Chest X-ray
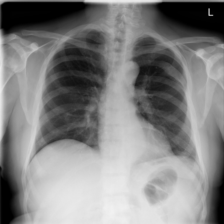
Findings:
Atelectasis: positive
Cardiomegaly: negative
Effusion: negative
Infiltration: negative
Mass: negative
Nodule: negative
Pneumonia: negative
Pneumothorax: negative
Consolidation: negative
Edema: negative
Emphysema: negative
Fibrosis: negative
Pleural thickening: negative
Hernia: negative